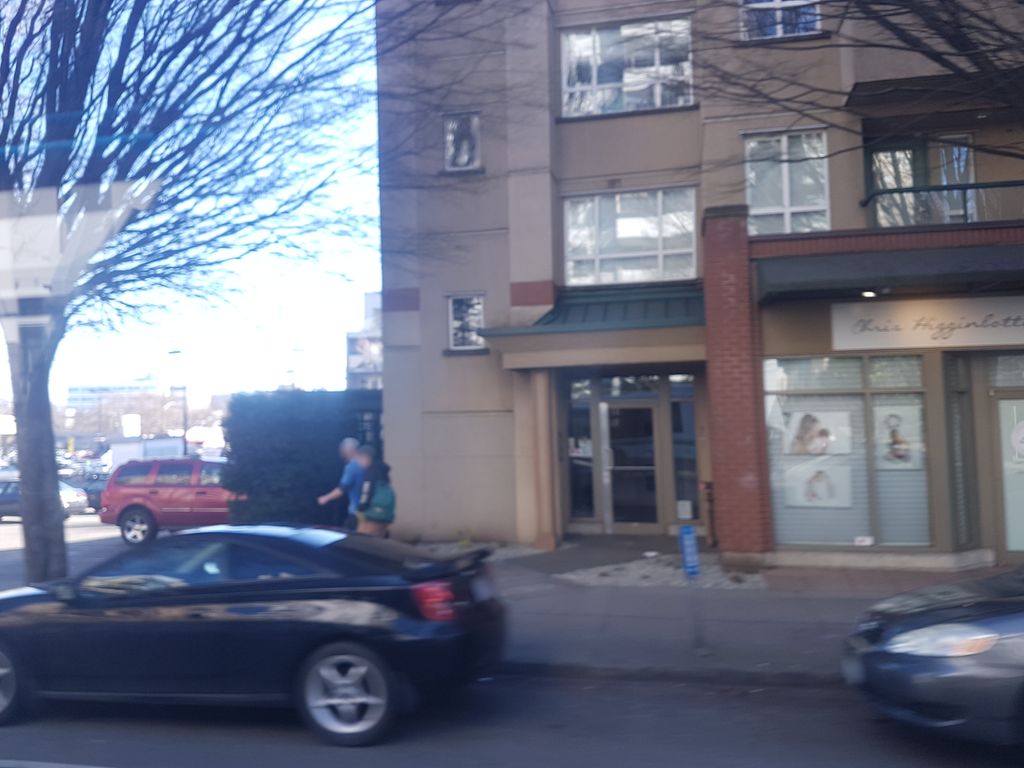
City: victoria